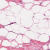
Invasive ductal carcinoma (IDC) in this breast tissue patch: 0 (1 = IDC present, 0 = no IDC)